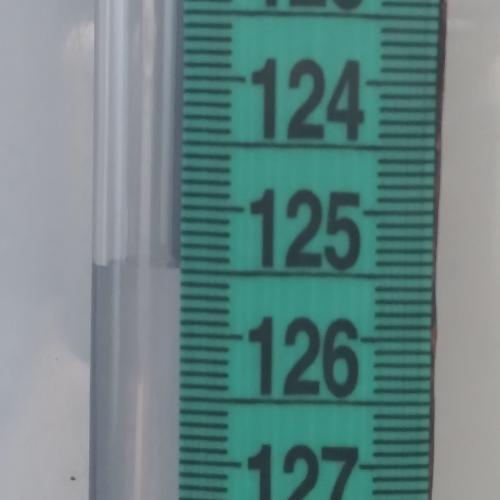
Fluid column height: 125.5 cm